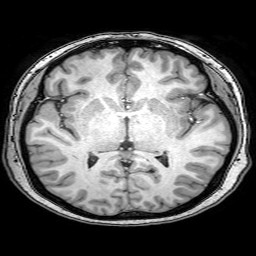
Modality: T1w
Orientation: coronal
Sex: female
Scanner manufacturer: philips
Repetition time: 0.008065 s
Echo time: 0.00369 s